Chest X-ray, AP view. Patient: 53 years old, sex F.
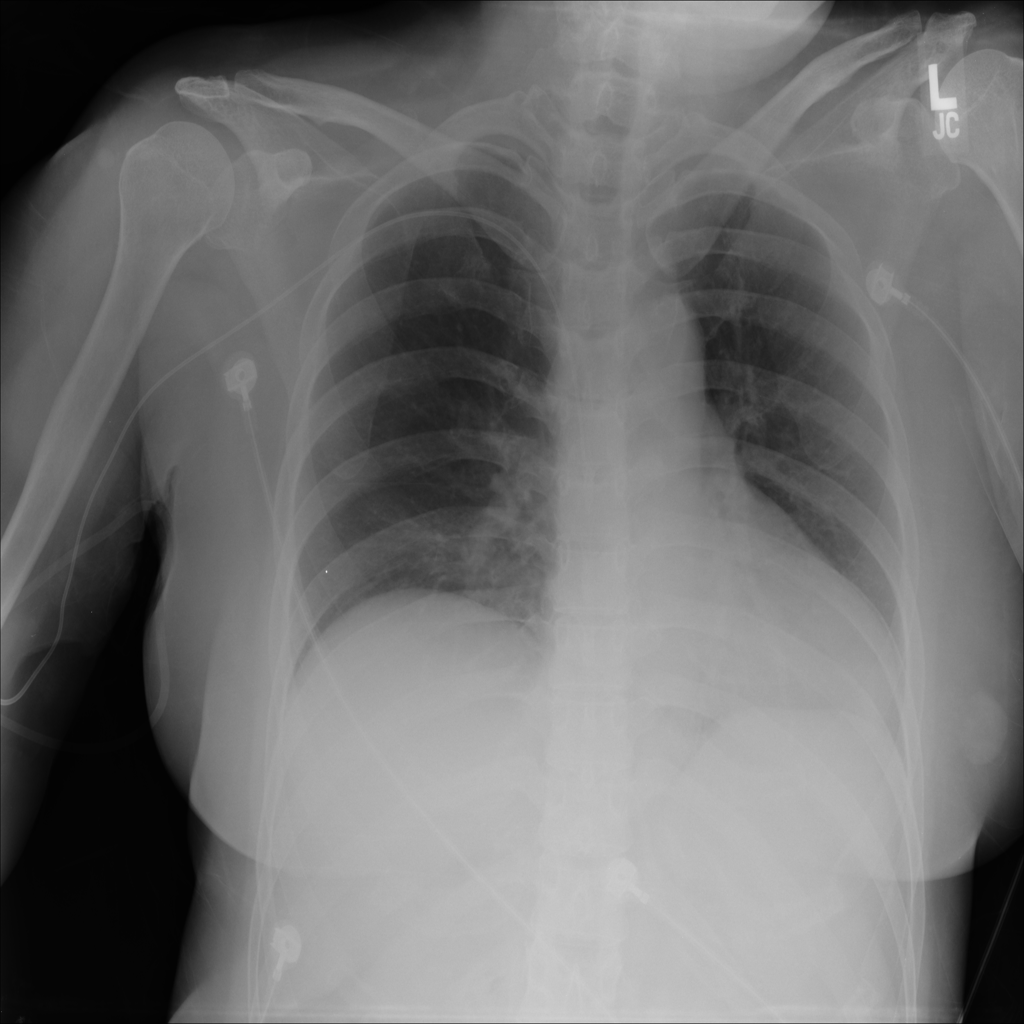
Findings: No Finding